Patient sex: M
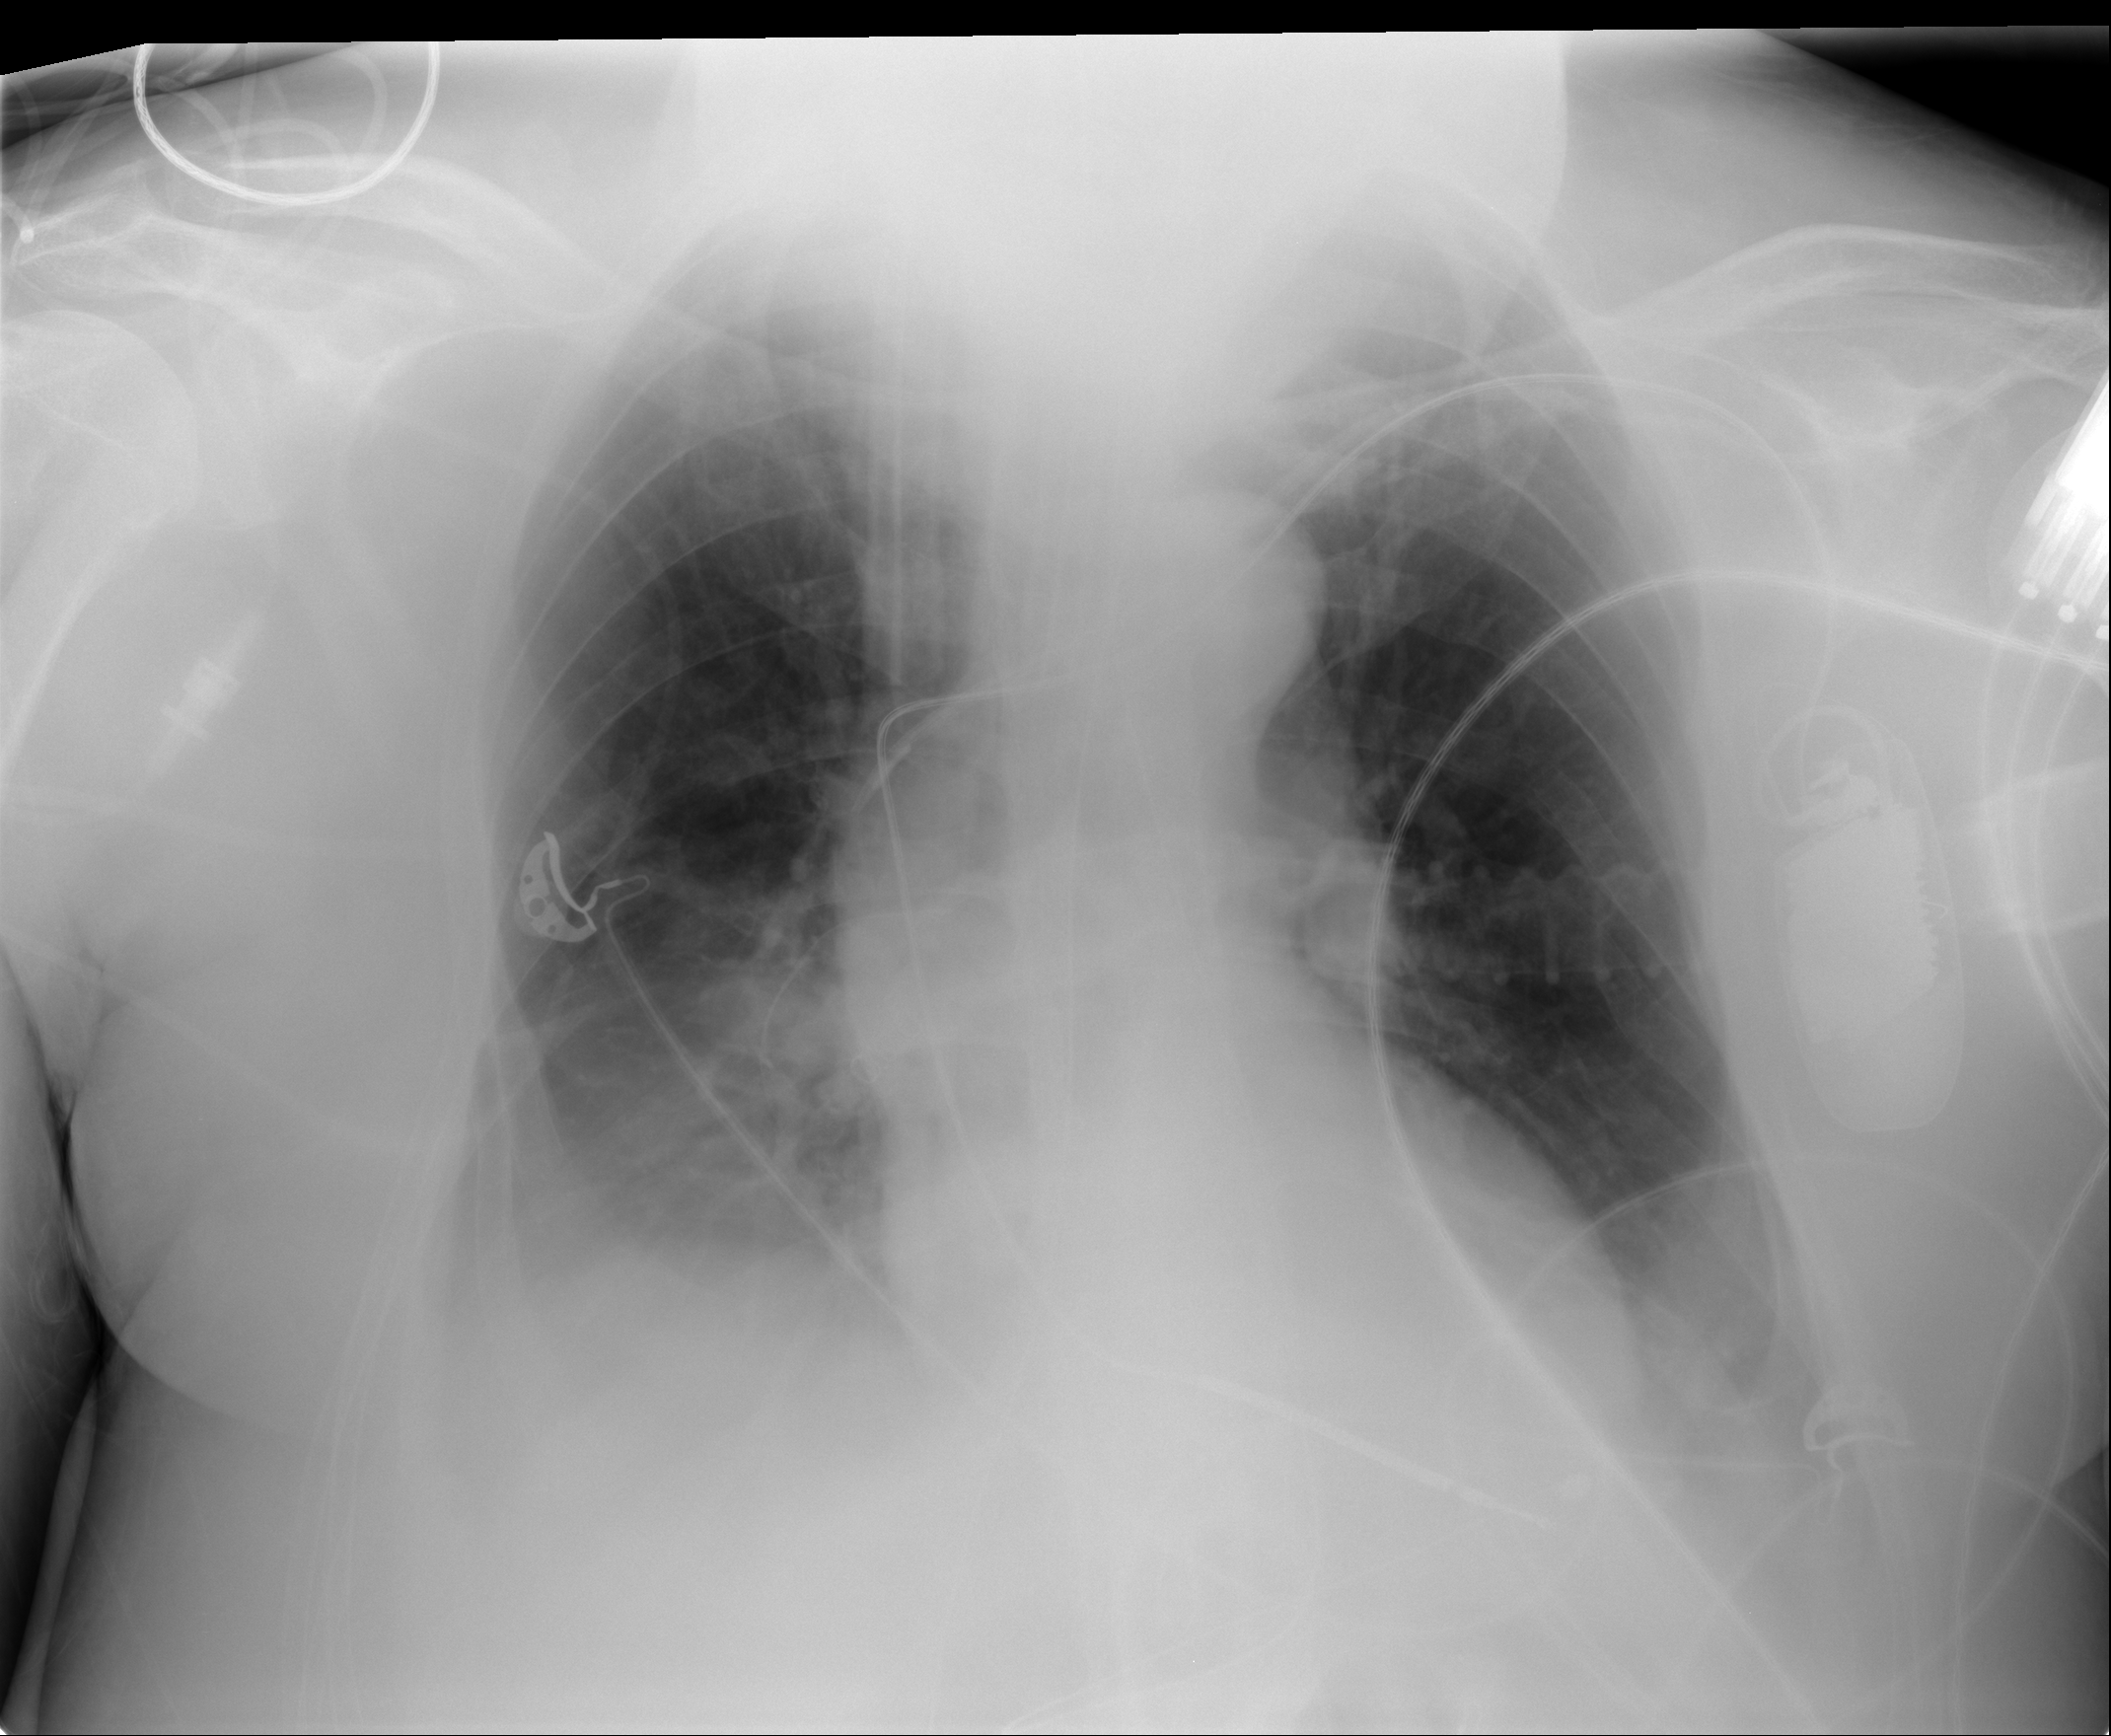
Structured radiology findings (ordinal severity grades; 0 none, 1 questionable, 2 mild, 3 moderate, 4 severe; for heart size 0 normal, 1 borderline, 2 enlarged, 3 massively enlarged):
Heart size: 0
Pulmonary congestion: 1
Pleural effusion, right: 3
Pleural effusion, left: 2
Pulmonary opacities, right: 0
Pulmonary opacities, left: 0
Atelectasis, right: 2
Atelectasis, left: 2